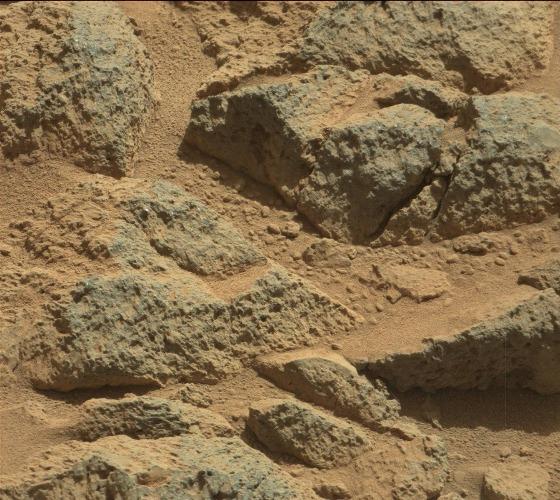
Terrain classes present: Bedrock, Gravel / Sand / Soil, Rock, Shadow